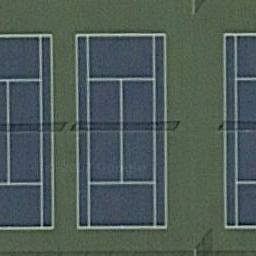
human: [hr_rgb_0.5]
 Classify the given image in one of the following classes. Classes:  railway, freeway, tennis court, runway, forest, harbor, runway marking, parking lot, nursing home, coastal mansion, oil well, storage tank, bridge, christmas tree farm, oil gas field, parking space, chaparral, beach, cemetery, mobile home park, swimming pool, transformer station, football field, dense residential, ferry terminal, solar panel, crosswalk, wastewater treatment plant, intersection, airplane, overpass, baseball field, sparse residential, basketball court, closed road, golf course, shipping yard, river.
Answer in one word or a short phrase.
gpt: tennis court